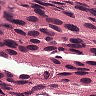
Metastatic tissue present: yes